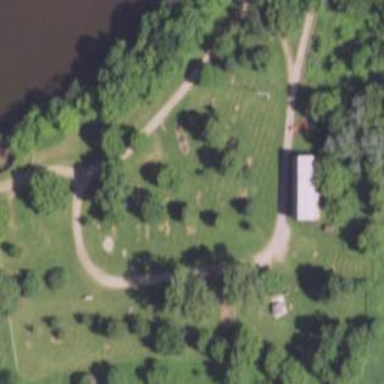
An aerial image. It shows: Campsite with tents set up.